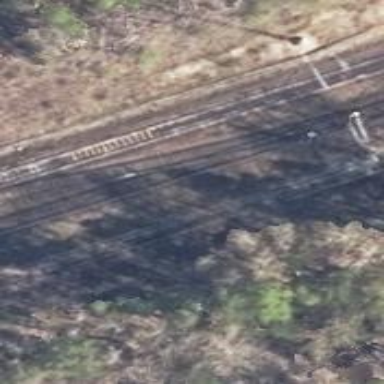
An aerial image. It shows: Railway with electrified contact lines.